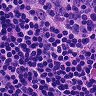
Metastatic tissue present: no